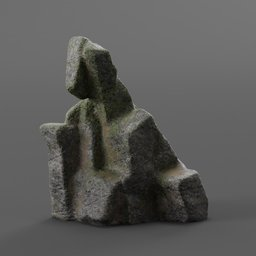
Label: nature